Interaction volume radius: 10 \u00c5
Interaction volume height: 15 \u00c5
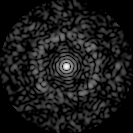
Disorder parameter: 0.7994